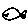
Label: fish